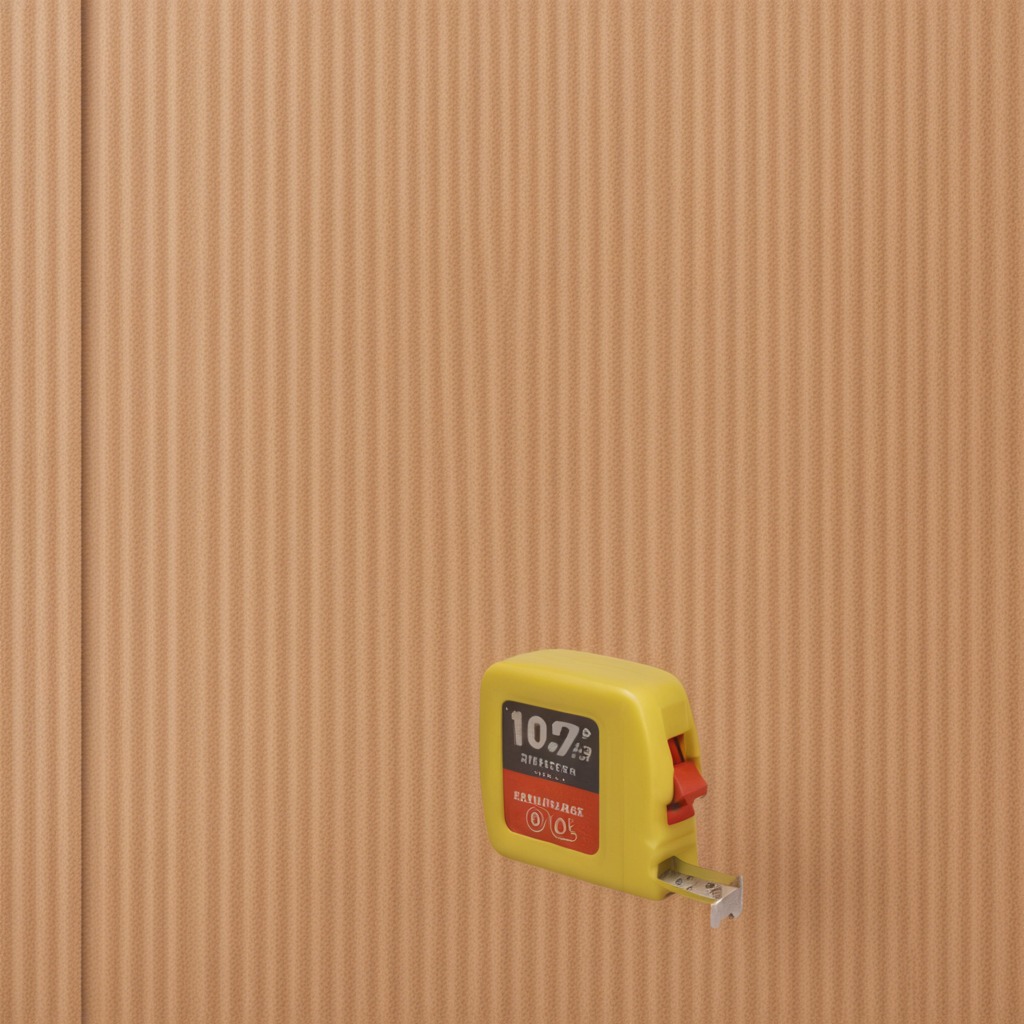
A measuring tape lies on the cardboard box surface in an outdoor workshop during daytime bright natural light soft shadows slightly creased but